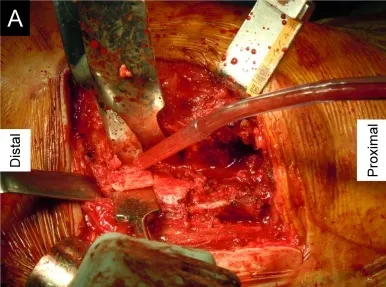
(A) Resection of HO posterior to the trochanter by a chisel through a direct lateral approach.
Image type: medical_photograph (other_medical_photograph)